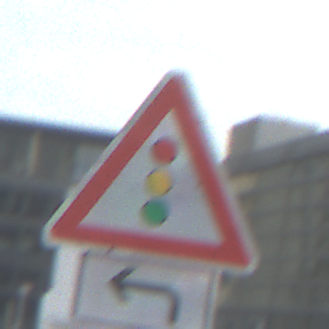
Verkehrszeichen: Lichtzeichenanlage
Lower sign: RichtungsangabeDurchPfeile2
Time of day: SunriseSunset
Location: Outdoor (Urban)
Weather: PartlyCloudy
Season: NotSpecified
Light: Natural